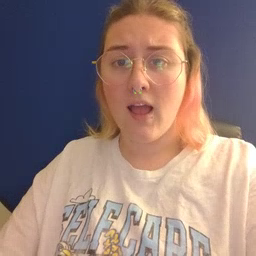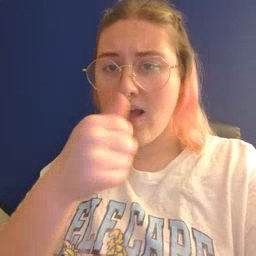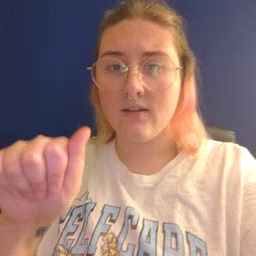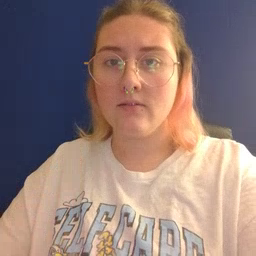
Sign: any